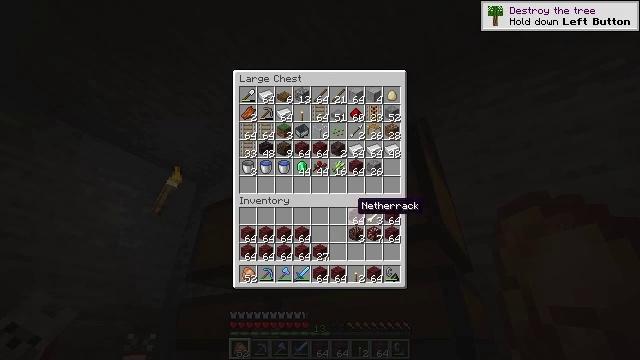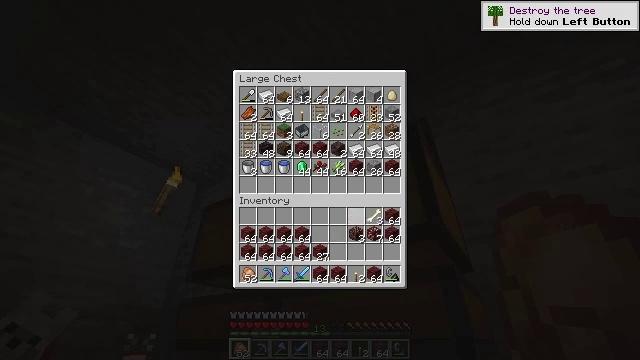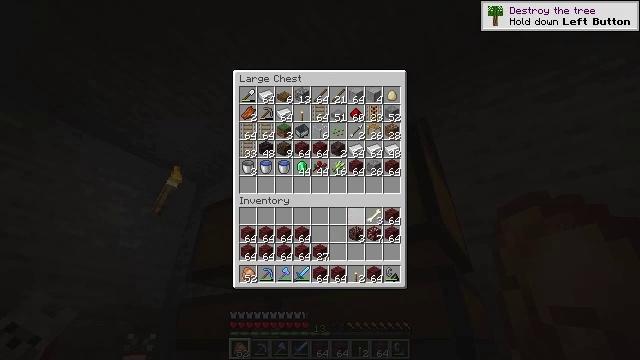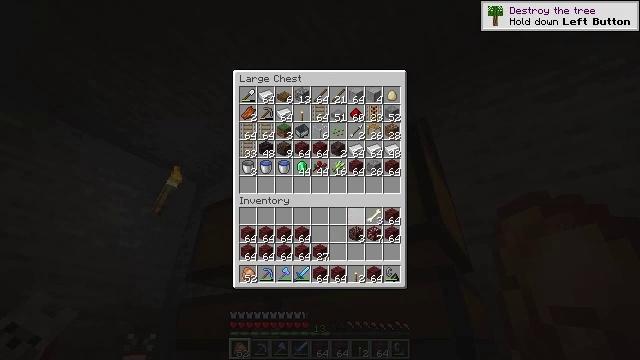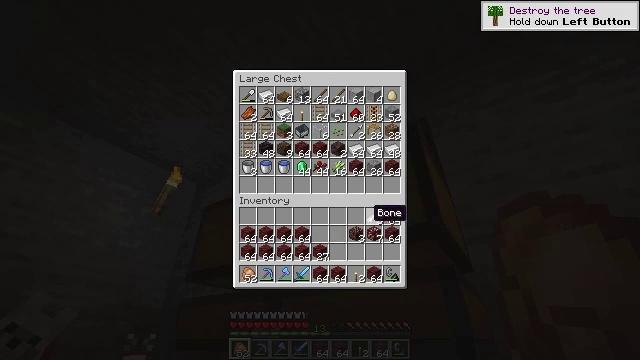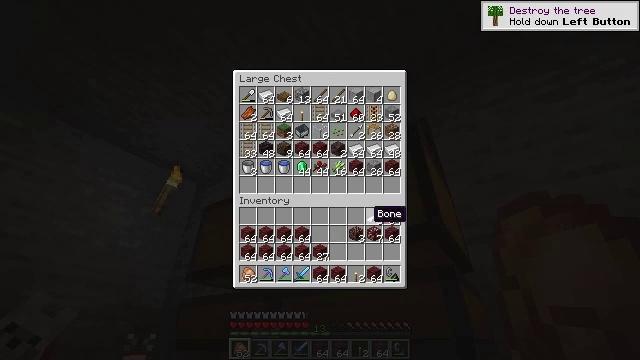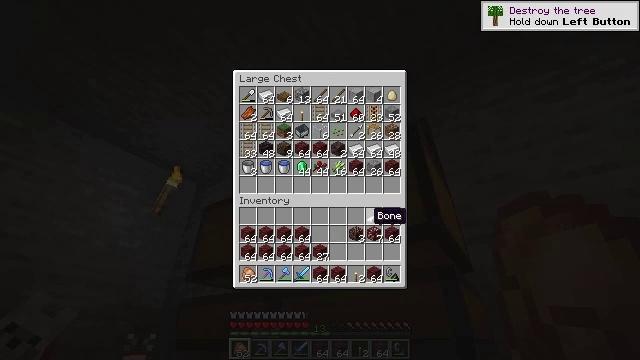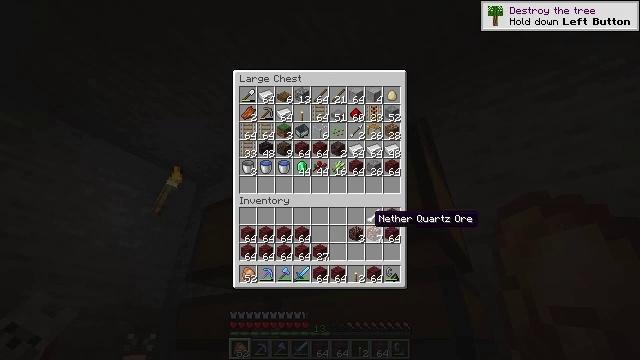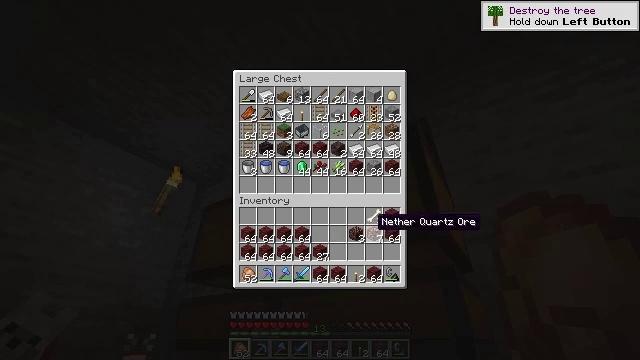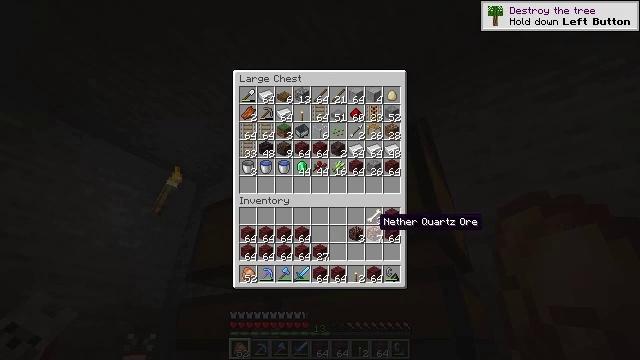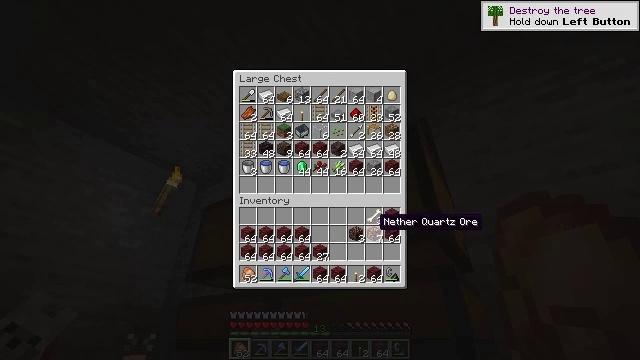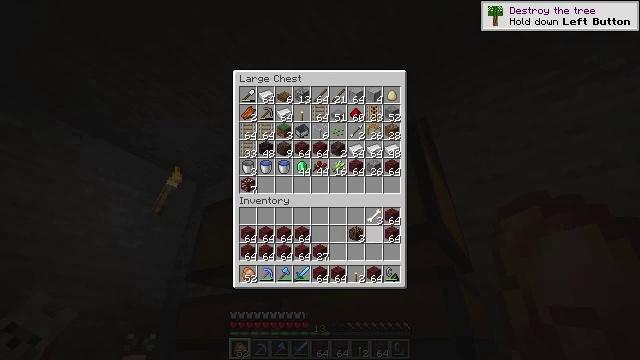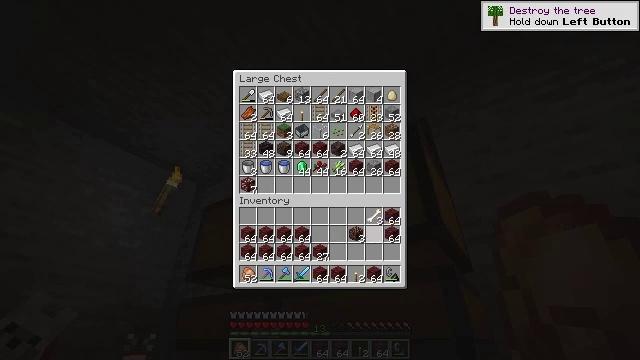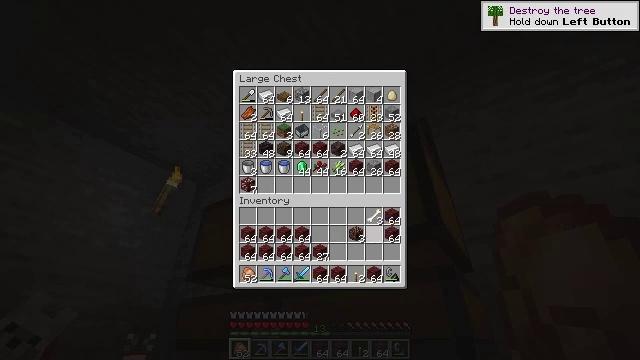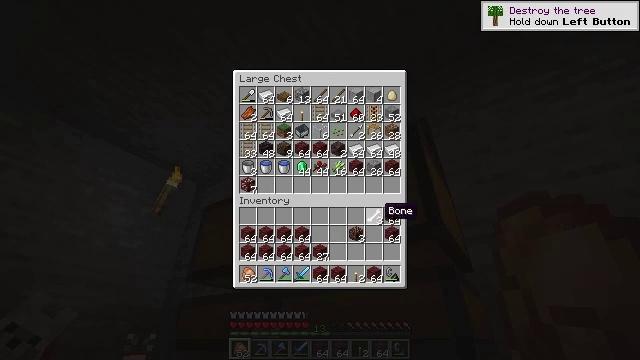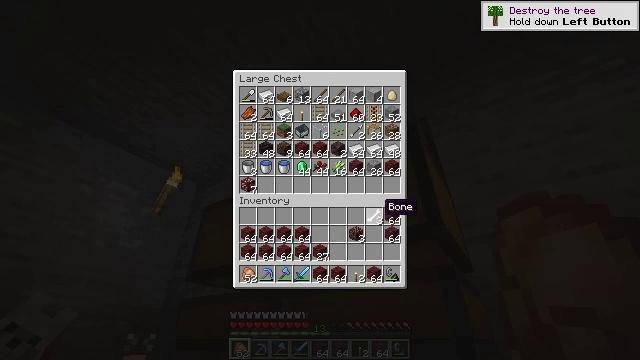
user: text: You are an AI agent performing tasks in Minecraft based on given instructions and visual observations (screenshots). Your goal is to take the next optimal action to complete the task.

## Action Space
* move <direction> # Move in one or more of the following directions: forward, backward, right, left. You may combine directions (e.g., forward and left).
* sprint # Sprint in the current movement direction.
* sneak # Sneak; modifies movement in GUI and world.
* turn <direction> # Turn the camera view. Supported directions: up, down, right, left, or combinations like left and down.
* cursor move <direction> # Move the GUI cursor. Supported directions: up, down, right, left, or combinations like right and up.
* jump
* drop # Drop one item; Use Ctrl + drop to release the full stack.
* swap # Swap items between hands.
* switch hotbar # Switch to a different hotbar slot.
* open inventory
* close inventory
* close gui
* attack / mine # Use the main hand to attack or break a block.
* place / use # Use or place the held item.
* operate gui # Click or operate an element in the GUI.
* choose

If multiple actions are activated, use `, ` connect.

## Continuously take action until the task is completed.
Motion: motion action
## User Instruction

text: Refine ancient debris to craft netherite scrap.
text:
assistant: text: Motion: sneak, attack / mine
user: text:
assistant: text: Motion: sneak, attack / mine
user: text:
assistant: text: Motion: sneak, attack / mine
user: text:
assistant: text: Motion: sneak, turn right
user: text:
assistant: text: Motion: sneak
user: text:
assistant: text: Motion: sneak
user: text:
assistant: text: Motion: sneak
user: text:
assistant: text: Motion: sneak
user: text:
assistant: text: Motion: sneak
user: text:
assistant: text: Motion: sneak
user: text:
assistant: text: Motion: sneak, attack / mine
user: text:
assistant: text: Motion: sneak, attack / mine
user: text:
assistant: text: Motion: sneak, attack / mine
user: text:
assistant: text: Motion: sneak, turn up
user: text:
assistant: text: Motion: sneak
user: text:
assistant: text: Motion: sneak
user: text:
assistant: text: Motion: sneak, attack / mine
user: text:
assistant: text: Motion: sneak, attack / mine
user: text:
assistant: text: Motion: sneak, attack / mine
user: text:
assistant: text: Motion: sneak
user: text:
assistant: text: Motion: sneak
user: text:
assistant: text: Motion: sneak, attack / mine
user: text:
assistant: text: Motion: sneak, attack / mine
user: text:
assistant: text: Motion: sneak, attack / mine
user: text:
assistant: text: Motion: sneak, attack / mine
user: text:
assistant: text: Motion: sneak, attack / mine
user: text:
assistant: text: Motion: sneak, attack / mine
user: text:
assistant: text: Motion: sneak, attack / mine
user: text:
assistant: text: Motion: sneak
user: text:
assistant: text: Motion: sneak, turn left